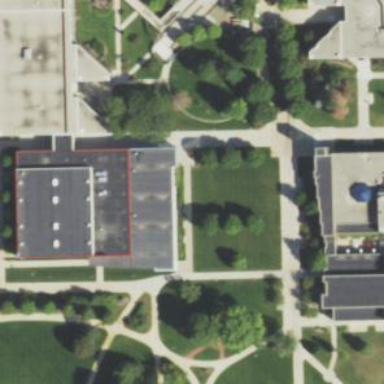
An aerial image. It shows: College building.